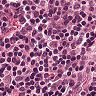
Metastatic tissue present: no